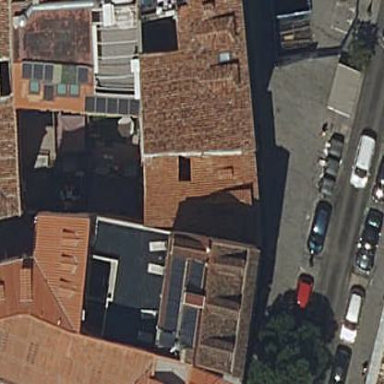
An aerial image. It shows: Building with brown roof and grey exterior.